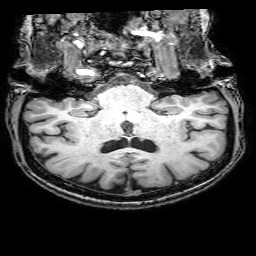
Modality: T1w
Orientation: sagittal
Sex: female
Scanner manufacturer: philips
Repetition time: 0.00825 s
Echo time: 0.00379 s